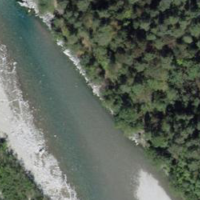
EUNIS habitat code: 44
Species observed at this site:
Euphorbia cyparissias